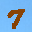
Label: 7